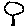
Label: tree